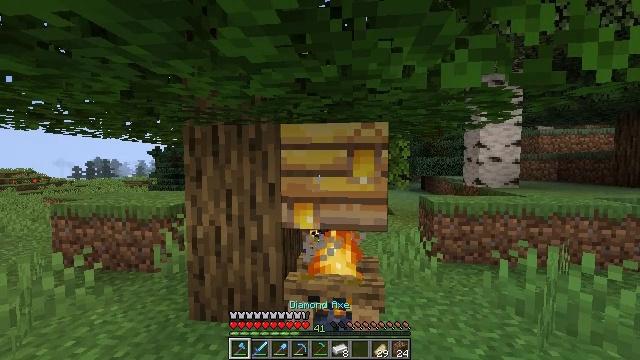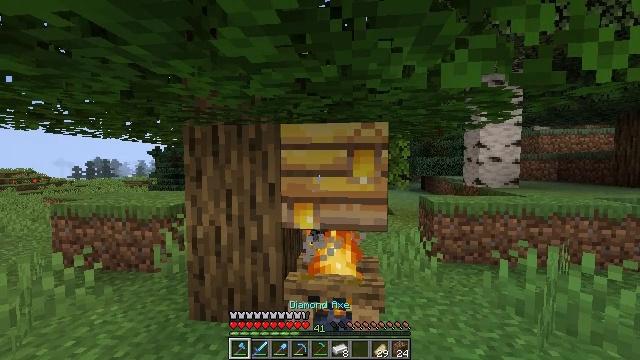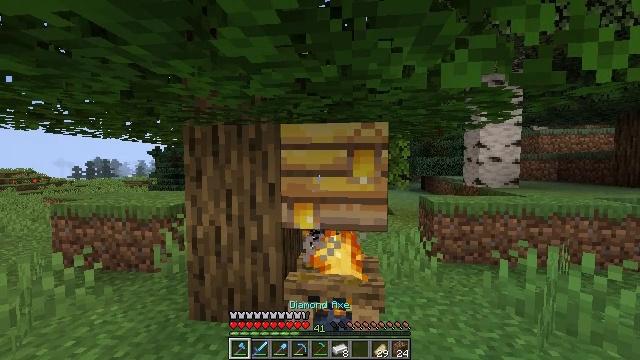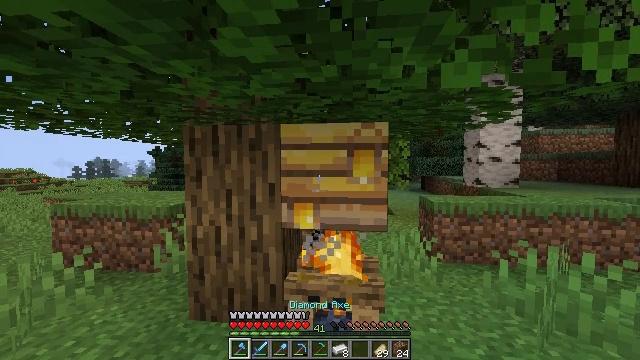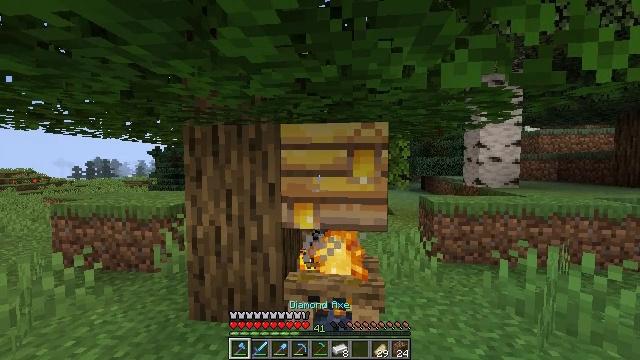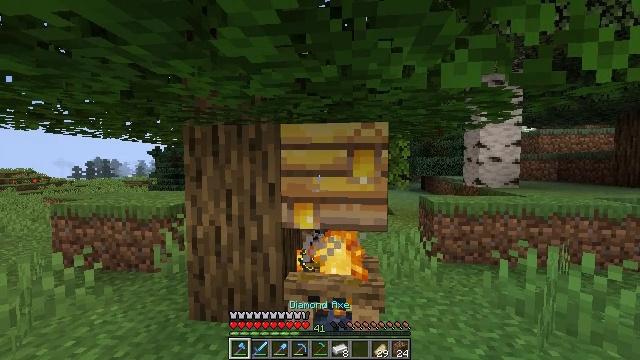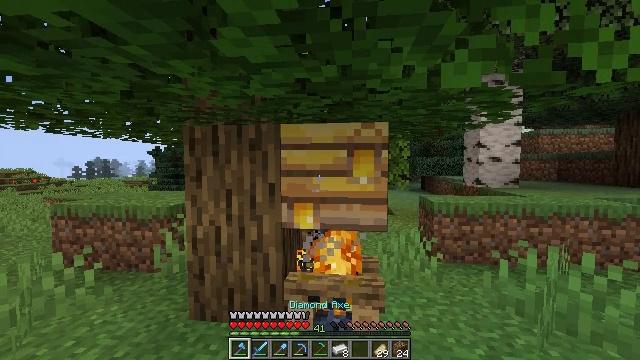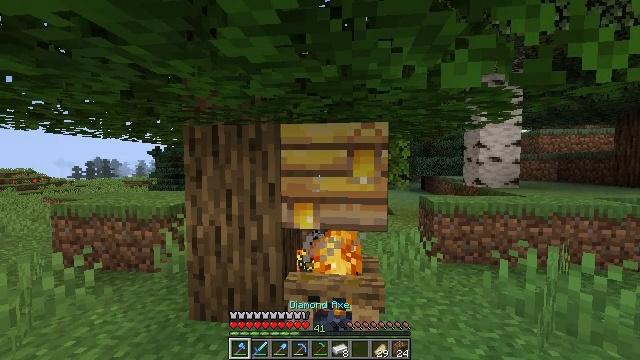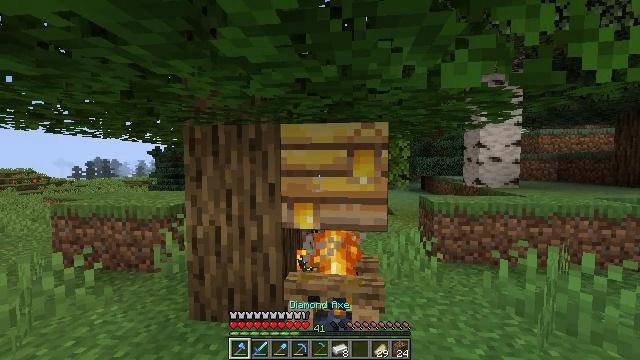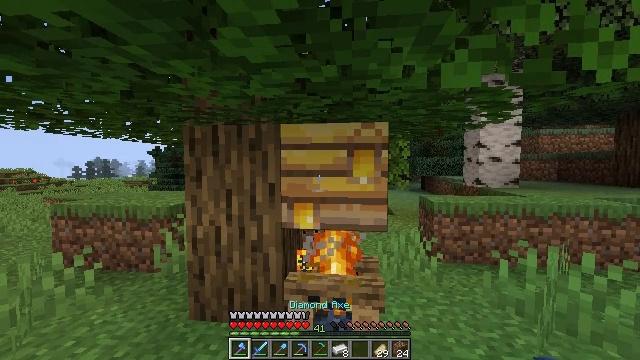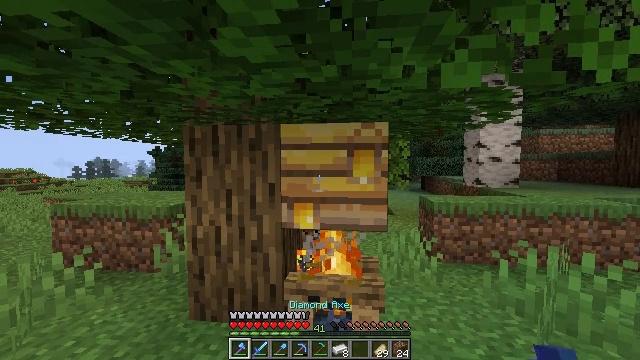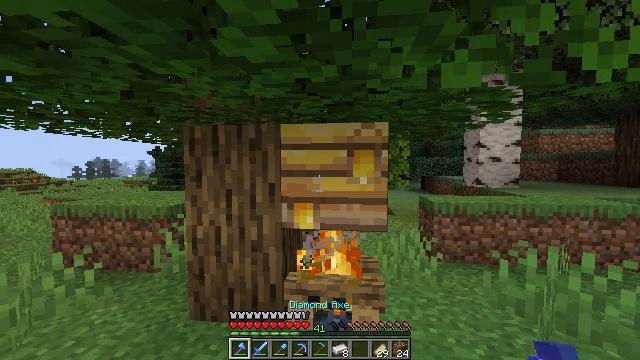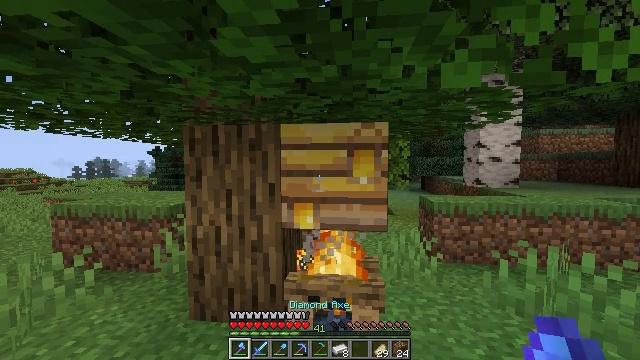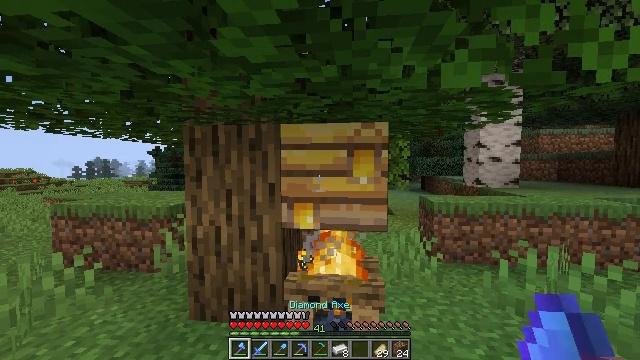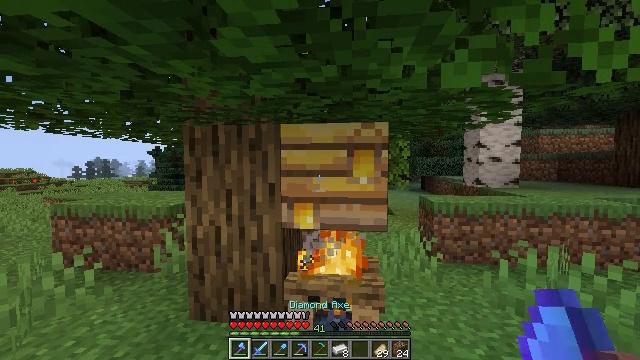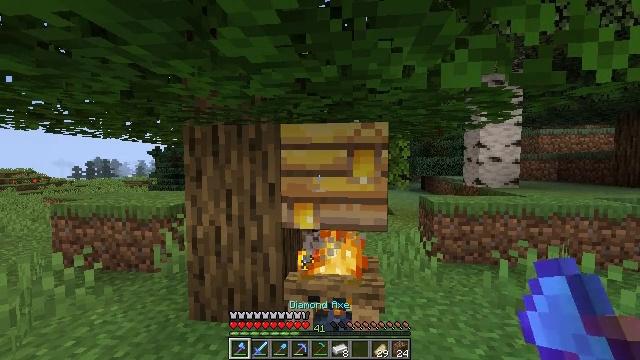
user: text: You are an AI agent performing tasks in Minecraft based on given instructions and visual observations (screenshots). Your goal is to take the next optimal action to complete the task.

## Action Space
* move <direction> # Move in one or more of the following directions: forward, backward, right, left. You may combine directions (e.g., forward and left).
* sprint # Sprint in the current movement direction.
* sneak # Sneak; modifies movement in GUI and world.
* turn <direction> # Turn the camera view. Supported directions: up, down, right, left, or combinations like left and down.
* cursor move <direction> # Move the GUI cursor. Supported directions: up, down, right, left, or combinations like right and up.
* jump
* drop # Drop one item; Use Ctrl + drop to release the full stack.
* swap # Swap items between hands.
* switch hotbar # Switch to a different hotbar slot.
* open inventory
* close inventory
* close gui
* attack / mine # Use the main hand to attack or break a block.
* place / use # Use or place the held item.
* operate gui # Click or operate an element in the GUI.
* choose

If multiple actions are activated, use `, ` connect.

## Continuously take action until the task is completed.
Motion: motion action
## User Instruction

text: Mine the sweet berry bush.
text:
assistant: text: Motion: no_op
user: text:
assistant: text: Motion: no_op
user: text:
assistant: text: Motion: no_op
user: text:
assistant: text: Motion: no_op
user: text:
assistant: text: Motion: no_op
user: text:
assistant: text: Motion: no_op
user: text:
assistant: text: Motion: no_op
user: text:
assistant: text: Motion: no_op
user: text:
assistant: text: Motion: no_op
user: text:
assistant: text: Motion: no_op
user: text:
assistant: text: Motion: no_op
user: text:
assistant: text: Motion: no_op
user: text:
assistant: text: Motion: no_op
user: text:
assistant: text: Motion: no_op
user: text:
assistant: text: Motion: no_op
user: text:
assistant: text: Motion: turn right
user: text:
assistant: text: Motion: turn right
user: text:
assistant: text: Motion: turn right
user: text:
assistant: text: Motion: turn right
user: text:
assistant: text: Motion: turn right and up
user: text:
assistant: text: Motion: turn right
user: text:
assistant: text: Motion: turn right
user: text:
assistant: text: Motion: turn right
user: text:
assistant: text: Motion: turn right
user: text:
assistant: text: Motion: turn right
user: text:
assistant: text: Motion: turn right
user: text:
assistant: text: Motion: turn right
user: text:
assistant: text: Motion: turn right
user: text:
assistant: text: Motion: turn right
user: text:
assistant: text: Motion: turn right